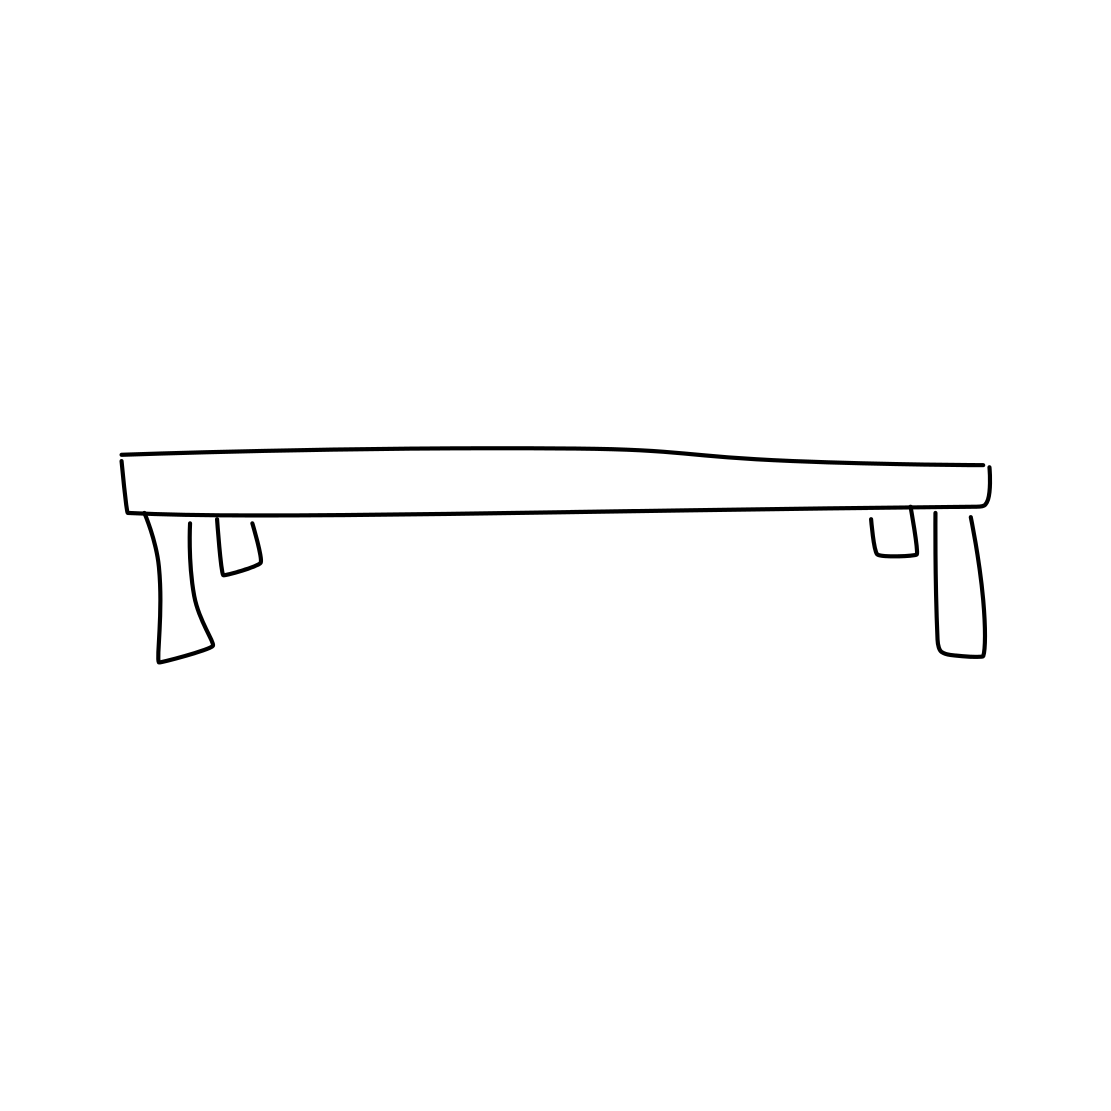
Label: table